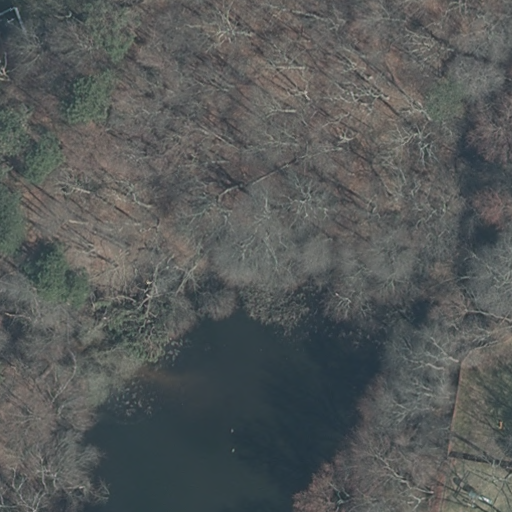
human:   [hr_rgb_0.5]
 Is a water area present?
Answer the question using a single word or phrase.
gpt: yes

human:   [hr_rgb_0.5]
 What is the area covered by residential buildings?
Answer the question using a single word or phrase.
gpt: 0m2

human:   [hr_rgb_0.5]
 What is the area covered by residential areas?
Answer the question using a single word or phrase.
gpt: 10632m2

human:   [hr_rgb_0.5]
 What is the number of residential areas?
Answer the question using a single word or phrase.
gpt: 1

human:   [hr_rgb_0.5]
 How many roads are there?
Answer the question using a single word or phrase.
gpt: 0

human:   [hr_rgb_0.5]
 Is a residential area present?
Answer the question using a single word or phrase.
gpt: yes

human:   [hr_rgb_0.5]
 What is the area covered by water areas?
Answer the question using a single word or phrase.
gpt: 1796m2

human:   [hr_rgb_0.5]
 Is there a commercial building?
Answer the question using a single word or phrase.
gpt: no

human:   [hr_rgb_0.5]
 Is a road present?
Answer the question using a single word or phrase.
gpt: no

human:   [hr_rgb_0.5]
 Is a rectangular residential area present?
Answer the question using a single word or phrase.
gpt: yes

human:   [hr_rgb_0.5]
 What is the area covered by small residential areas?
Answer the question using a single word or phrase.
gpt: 0m2

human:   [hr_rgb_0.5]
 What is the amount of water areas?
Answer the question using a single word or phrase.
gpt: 1

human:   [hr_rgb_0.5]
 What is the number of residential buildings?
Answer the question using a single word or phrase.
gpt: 0

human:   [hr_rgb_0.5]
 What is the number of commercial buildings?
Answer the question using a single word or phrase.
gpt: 0

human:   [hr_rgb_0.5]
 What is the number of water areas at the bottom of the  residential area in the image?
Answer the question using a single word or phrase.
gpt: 1

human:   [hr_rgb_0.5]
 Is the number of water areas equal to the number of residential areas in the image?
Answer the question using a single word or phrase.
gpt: yes

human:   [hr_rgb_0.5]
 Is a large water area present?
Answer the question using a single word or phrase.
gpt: yes

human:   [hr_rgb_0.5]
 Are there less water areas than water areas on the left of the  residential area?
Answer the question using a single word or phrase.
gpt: no

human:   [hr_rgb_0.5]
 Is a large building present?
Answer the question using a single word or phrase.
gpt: no

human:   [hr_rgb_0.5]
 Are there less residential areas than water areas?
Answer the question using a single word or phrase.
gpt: no

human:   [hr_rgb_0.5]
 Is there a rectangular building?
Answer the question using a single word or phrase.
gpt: no

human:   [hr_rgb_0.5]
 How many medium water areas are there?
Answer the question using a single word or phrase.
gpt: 0

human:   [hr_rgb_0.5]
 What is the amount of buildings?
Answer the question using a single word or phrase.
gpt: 0

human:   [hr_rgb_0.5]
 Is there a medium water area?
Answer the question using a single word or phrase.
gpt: no

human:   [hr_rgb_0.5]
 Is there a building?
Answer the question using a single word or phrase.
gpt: no

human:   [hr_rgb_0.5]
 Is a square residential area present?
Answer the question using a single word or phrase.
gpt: no

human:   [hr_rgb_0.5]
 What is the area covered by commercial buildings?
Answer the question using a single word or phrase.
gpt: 0m2

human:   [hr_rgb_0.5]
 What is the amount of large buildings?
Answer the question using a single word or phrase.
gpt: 0

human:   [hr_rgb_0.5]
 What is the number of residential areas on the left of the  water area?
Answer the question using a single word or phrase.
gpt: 0

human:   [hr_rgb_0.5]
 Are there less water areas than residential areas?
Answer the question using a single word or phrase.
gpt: no

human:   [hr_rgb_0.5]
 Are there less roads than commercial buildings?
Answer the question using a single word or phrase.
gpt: no

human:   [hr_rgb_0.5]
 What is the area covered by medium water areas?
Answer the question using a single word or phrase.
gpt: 0m2

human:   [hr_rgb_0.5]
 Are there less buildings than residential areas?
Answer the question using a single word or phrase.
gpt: yes

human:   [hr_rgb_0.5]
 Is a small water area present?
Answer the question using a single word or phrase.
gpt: no

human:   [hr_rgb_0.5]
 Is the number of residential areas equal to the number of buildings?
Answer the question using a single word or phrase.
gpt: no

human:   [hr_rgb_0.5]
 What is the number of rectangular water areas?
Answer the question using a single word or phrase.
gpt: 1

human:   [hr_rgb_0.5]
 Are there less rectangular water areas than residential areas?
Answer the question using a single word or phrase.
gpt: no

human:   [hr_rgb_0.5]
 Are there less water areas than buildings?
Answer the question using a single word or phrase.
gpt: no

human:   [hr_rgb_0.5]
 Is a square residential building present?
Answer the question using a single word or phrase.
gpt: no

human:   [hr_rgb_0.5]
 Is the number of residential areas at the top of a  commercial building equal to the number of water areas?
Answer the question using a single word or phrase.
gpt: no

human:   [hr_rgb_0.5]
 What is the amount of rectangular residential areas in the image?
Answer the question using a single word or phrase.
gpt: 1

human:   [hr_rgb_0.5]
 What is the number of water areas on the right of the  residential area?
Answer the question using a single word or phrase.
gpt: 0

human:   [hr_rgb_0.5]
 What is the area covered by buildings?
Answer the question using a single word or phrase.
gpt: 0m2

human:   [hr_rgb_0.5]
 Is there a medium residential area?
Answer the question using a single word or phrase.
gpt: no

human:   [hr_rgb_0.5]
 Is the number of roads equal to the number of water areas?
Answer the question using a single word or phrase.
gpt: no

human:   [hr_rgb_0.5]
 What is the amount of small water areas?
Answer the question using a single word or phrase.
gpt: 0

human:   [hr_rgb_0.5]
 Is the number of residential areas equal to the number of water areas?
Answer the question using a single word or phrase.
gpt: yes

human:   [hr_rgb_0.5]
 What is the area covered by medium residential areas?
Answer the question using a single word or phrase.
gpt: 0m2

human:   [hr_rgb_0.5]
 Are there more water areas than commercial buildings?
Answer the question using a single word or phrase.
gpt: yes

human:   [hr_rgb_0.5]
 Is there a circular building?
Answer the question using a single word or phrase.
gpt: no

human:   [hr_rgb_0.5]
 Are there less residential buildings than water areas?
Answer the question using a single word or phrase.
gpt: yes

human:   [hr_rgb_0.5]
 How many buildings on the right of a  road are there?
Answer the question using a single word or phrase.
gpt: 0

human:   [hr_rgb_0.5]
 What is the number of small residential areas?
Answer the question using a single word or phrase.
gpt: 0

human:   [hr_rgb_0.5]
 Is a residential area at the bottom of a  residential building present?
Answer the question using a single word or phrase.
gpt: no

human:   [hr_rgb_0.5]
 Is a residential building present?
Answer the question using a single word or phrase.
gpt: no

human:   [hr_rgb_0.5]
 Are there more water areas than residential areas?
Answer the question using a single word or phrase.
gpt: no

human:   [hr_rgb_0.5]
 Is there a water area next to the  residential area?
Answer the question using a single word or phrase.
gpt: yes

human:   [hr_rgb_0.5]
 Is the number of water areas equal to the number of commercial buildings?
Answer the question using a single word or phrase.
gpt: no

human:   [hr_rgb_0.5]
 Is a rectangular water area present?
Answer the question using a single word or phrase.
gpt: yes

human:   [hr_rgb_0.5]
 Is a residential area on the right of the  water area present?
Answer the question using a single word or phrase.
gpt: no

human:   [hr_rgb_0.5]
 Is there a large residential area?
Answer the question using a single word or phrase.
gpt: yes

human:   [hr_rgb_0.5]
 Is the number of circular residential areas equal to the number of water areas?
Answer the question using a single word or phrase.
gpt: no

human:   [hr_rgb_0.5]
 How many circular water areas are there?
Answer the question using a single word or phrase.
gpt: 0

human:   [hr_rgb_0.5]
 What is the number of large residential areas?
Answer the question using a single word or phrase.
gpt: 1